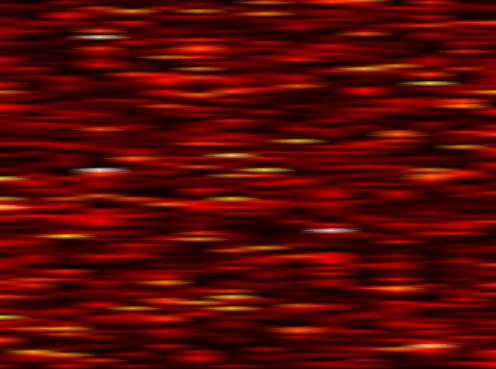
Label: UFMC